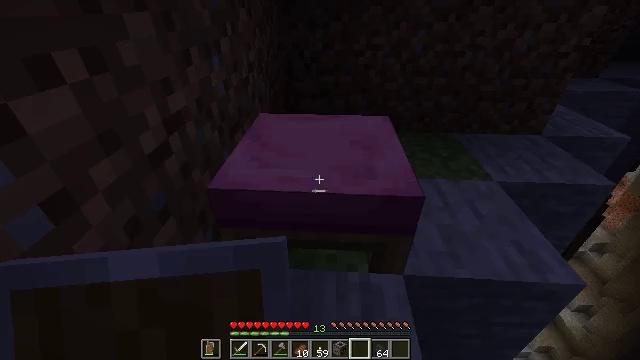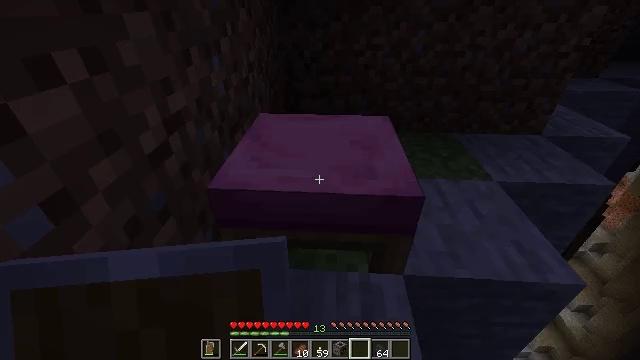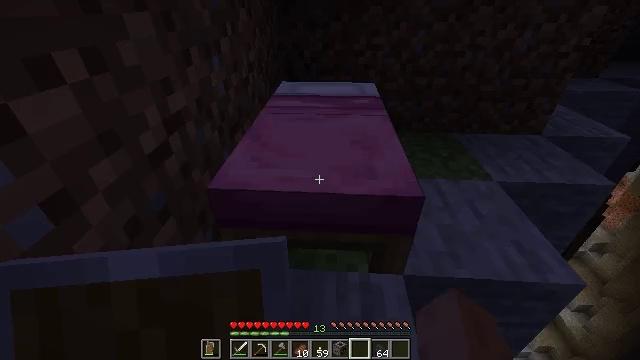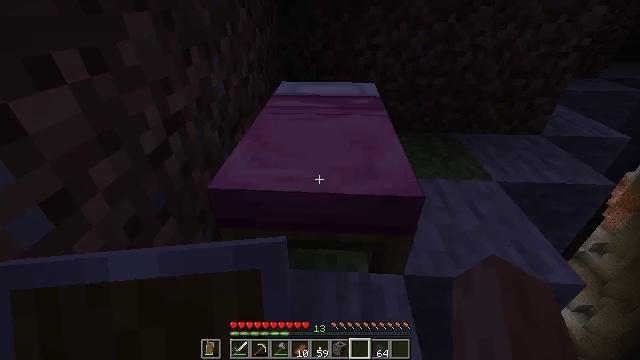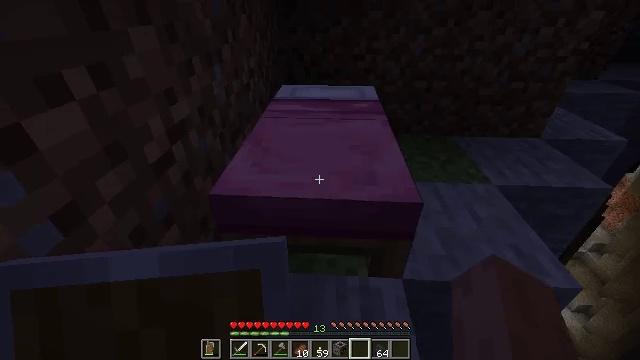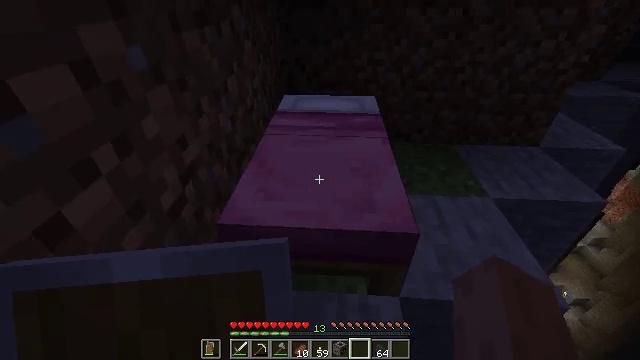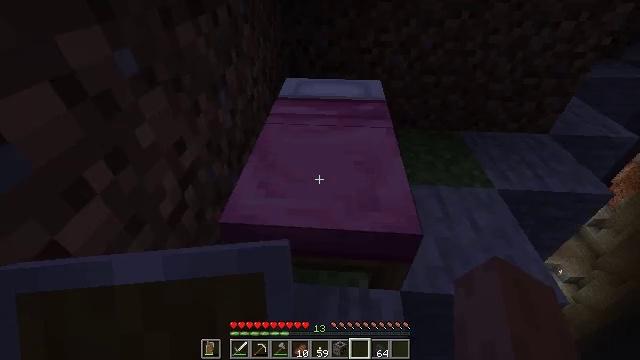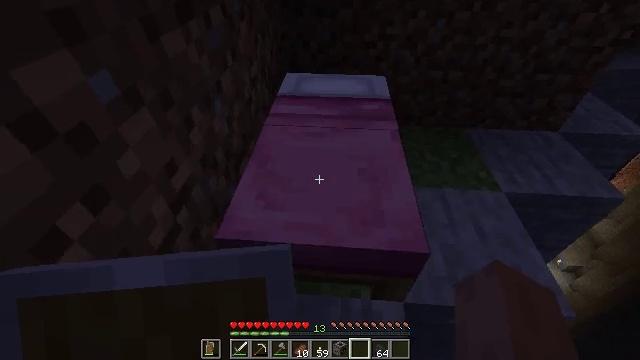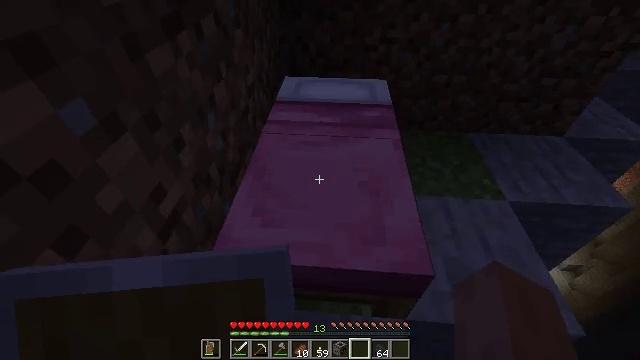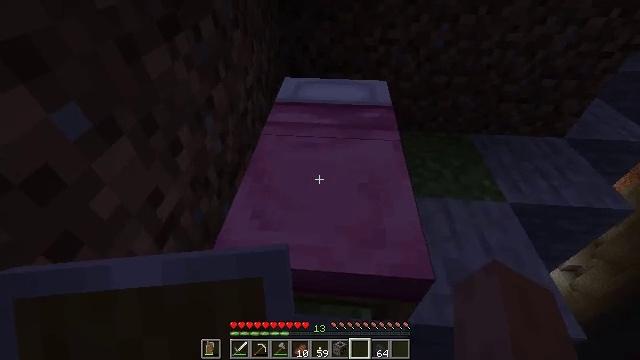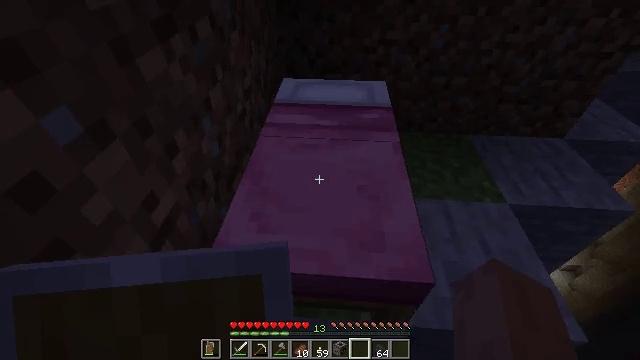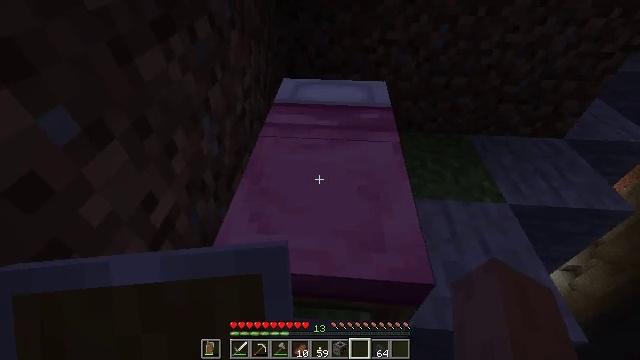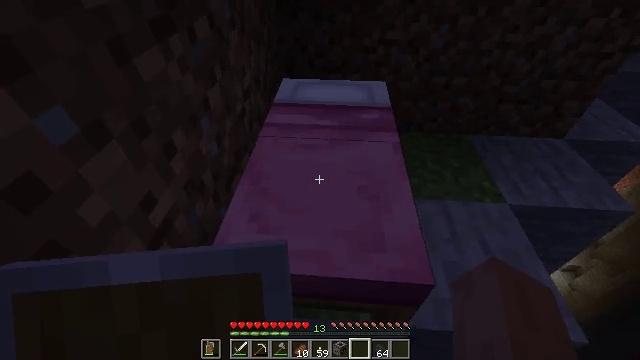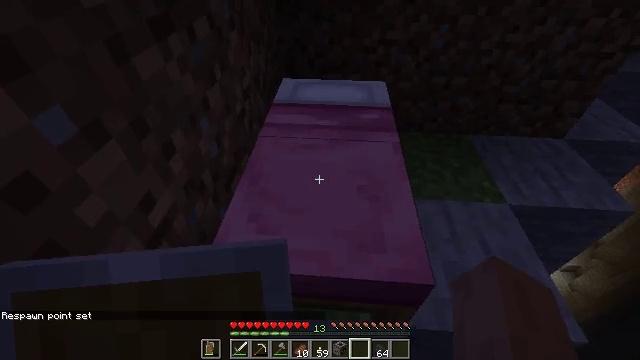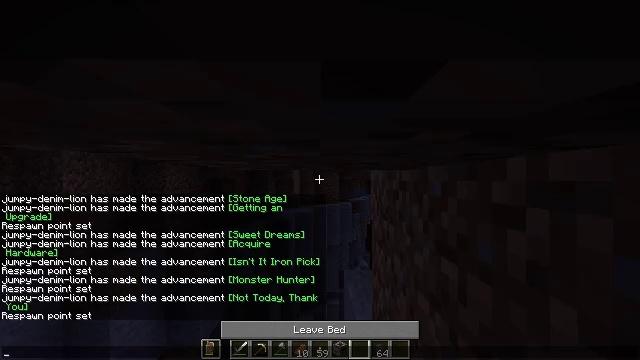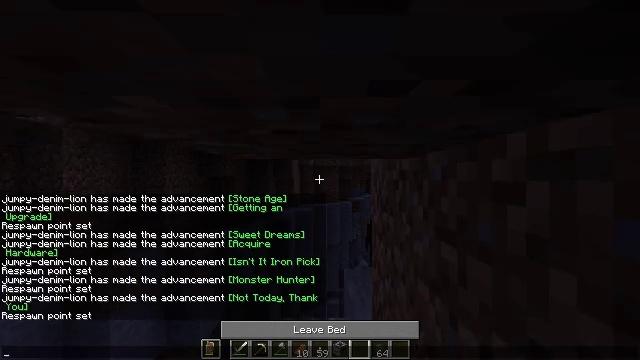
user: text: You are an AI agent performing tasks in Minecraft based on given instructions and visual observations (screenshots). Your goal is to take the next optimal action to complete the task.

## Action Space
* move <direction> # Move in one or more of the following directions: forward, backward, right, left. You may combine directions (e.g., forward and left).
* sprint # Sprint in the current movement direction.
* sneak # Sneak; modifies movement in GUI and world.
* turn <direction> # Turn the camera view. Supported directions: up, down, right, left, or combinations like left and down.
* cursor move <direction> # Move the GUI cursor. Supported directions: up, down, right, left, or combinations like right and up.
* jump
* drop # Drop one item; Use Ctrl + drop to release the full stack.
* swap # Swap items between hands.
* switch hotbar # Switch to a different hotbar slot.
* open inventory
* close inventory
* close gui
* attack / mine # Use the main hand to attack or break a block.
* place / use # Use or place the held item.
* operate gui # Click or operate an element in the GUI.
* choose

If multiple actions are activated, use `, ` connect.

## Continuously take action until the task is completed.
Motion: motion action
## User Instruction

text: Gather the pink bed into your inventory.
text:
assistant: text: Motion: sneak
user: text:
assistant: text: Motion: sneak
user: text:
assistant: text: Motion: no_op
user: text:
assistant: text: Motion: no_op
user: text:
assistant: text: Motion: move forward, turn down
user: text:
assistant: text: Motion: move forward, turn down
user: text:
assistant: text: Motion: turn down
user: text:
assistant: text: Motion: use / place
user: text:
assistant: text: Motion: use / place
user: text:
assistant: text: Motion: use / place
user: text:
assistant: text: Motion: no_op
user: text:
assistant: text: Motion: no_op
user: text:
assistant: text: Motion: no_op
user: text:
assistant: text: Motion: no_op
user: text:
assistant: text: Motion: open gui
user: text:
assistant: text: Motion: no_op
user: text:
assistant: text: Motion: no_op
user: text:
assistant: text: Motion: no_op
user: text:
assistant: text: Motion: no_op
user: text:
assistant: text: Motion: no_op
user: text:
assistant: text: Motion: no_op
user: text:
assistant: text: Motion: no_op
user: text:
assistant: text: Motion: no_op
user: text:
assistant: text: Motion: no_op
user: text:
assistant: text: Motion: no_op
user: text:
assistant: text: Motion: cursor move right
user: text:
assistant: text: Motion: no_op
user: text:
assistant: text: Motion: no_op
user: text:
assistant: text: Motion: cursor move right
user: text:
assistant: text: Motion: cursor move left and up